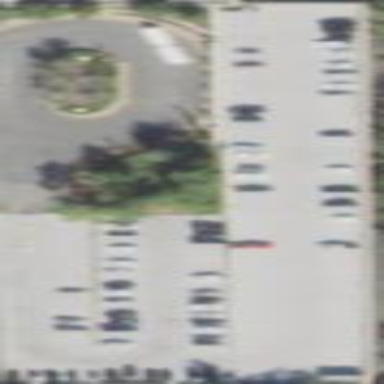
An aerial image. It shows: Multi-storey parking building.